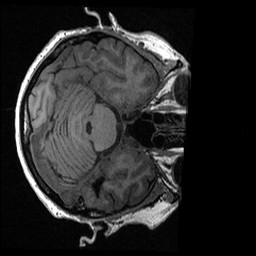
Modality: T1w
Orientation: axial
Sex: female
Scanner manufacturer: ge
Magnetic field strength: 3 T
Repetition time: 0.0064 s
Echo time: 0.00281 s